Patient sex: M
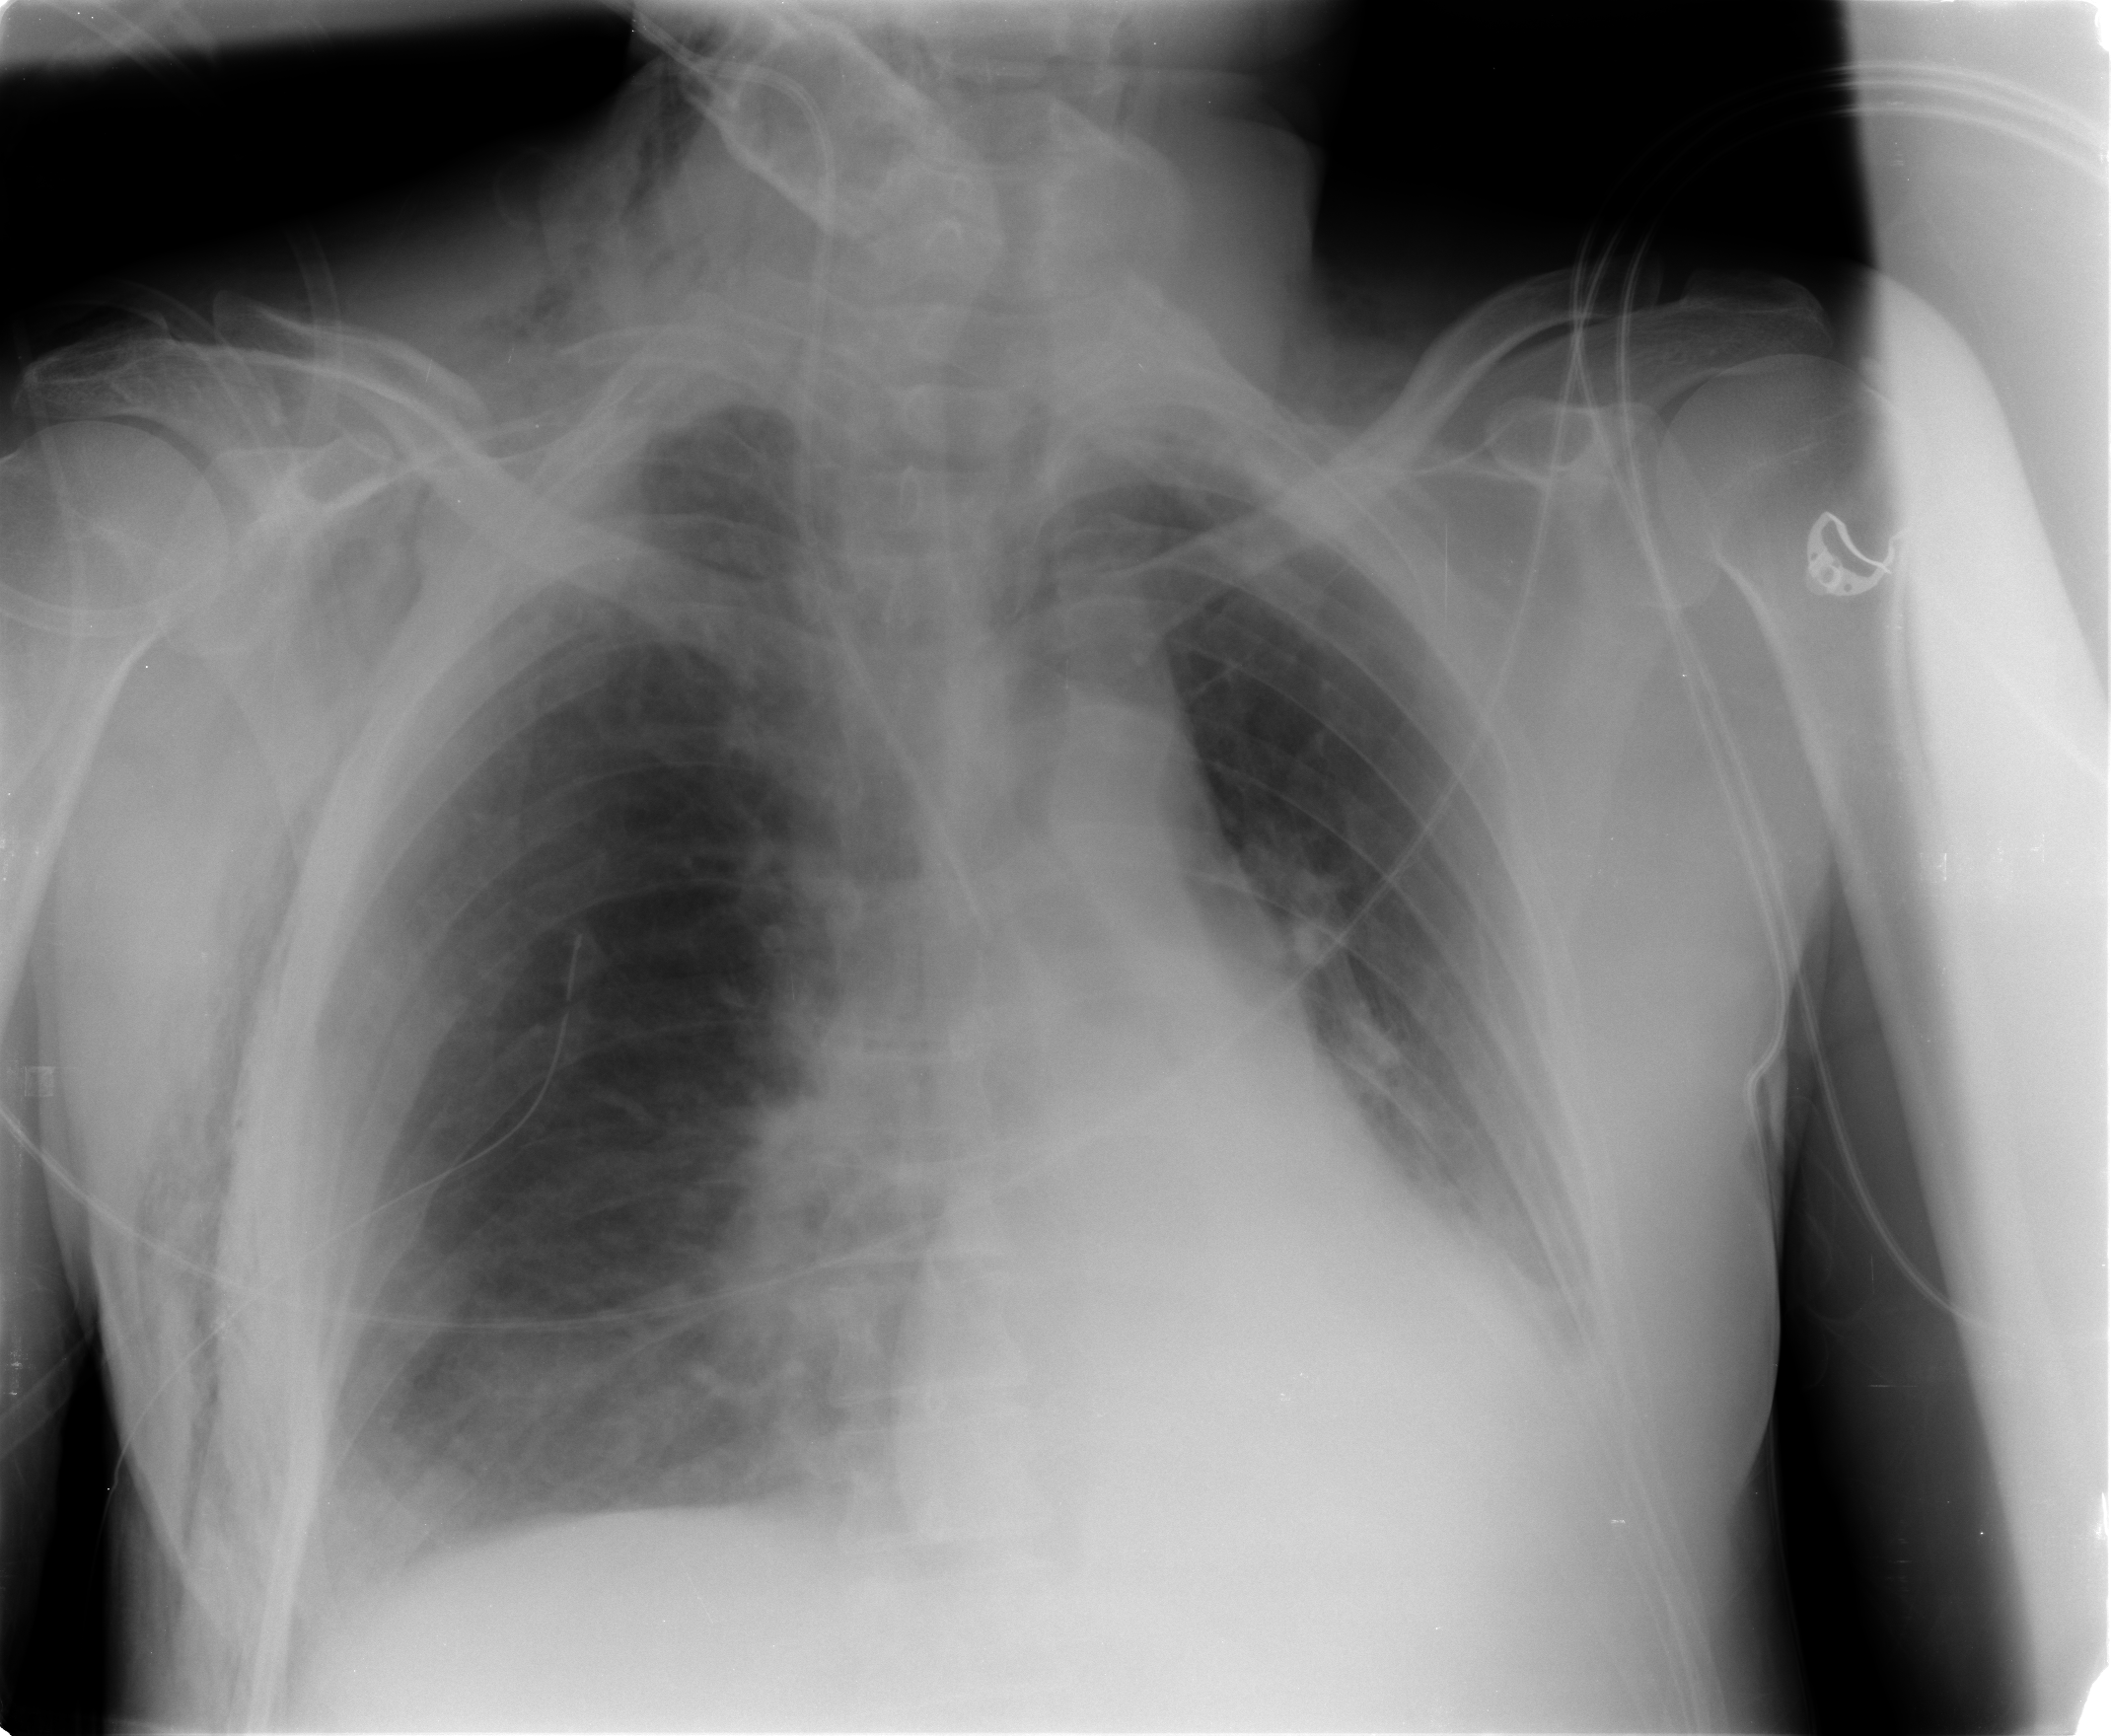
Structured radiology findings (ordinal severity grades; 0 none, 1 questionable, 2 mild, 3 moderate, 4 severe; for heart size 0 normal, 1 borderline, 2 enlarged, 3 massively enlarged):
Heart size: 0
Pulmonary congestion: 0
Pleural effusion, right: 1
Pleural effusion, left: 1
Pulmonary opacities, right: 0
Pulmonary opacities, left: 0
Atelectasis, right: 1
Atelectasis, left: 1